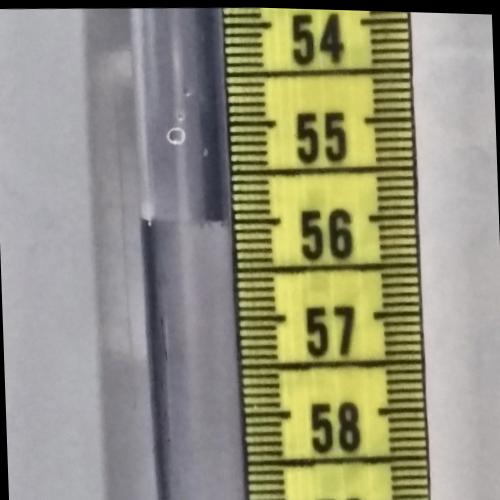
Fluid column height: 56.0 cm